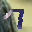
Label: 7